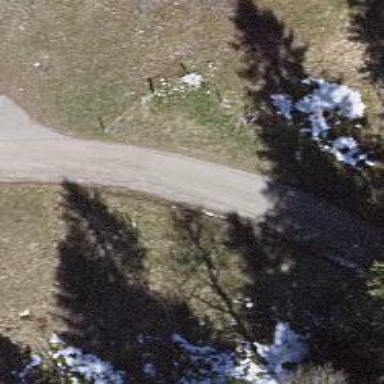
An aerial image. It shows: Unclassified paved road.